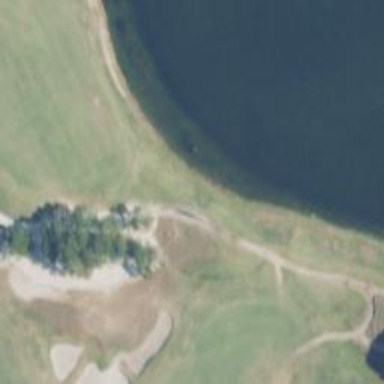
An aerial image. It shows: Service road designated as golf cart path.